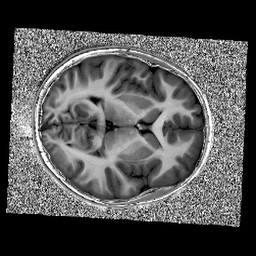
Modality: UNIT1
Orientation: axial
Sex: female
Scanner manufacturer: siemens
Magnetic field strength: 3 T
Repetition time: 5 s
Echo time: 0.00368 s